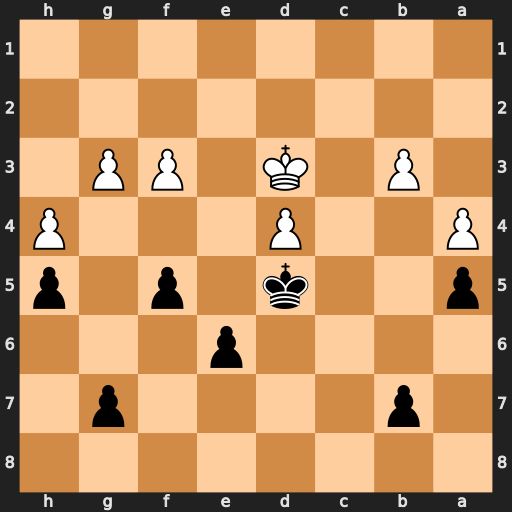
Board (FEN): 8/1p4p1/4p3/p2k1p1p/P2P3P/1P1K1PP1/8/8
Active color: b
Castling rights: -
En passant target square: -
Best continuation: e5 dxe5 Kxe5 f4+ Kd5